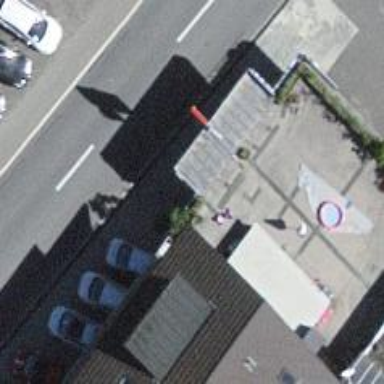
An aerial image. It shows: Fuel station.